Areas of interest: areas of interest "Sport and cultural"
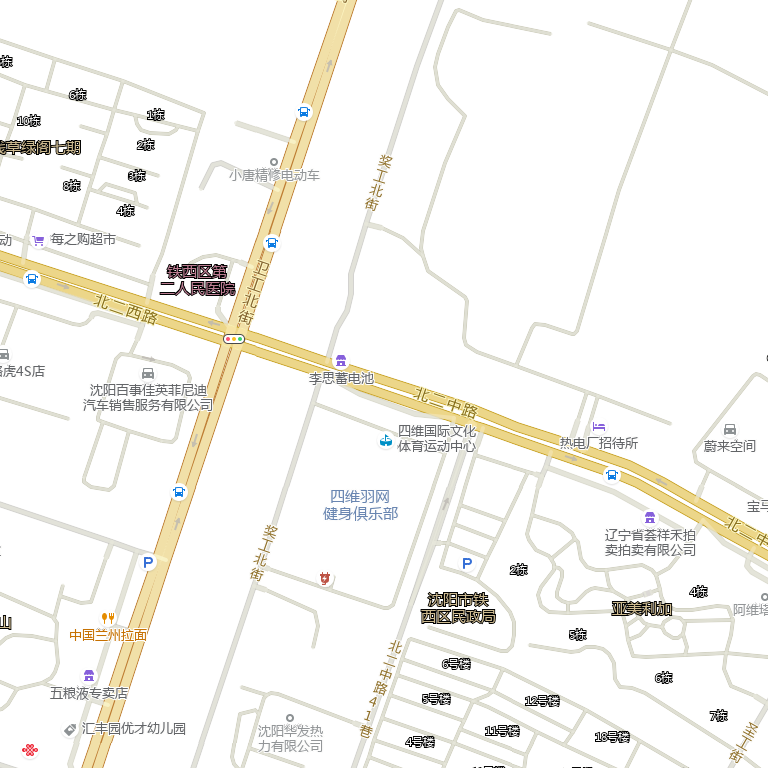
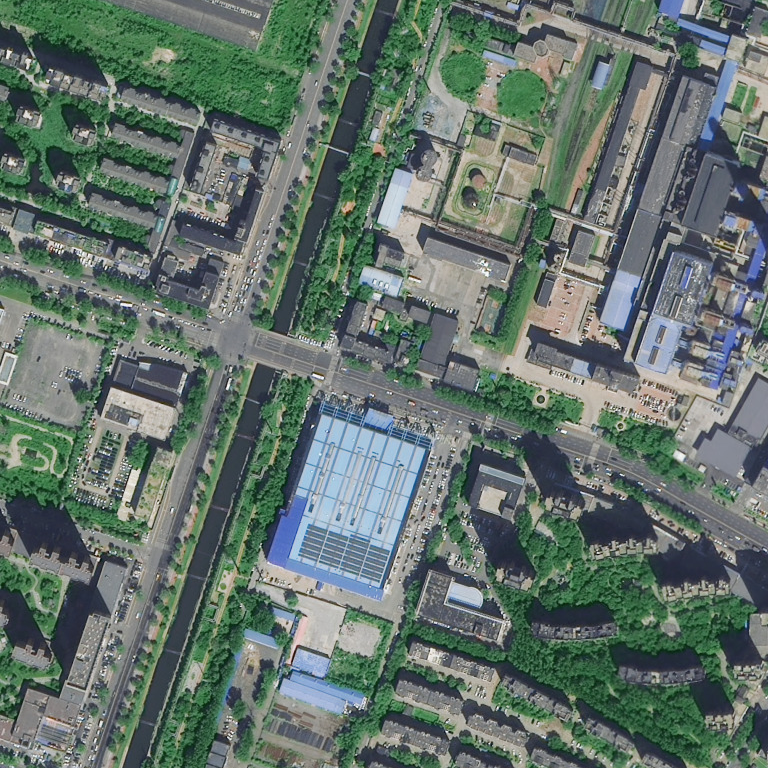